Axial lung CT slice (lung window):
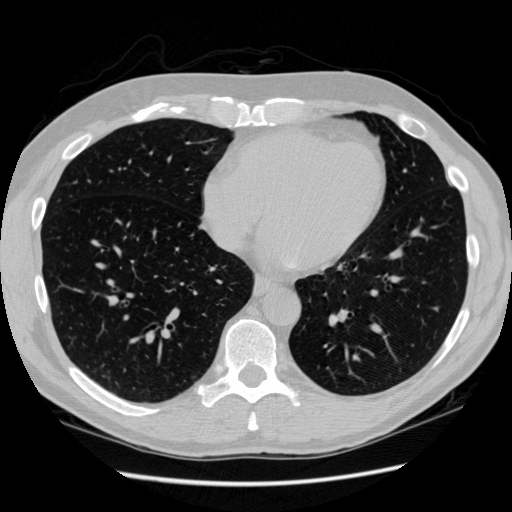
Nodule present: no